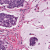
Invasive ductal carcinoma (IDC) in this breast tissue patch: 0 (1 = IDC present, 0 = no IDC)